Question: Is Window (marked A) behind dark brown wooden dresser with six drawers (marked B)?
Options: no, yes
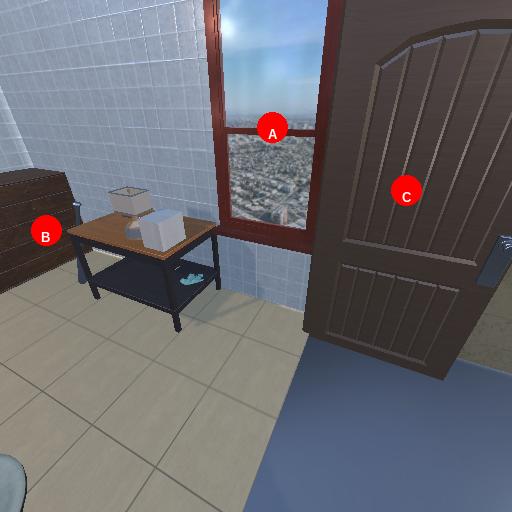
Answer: no